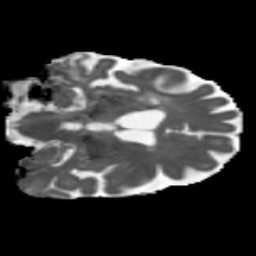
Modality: MD
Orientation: coronal
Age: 68
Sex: female
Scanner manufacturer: siemens
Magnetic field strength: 3 T
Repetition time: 5.47 s
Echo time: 0.0854 s